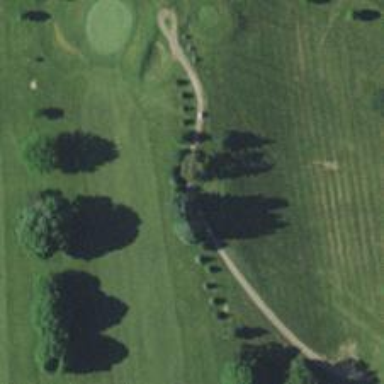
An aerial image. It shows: Service road designated as golf cart path.